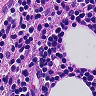
Metastatic tissue present: no